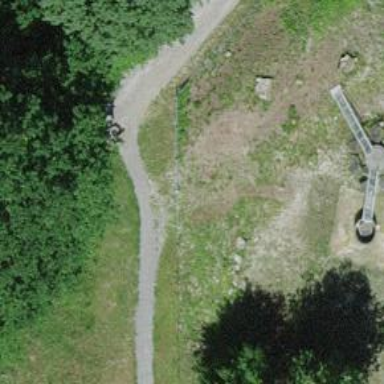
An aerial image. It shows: Unpaved path.